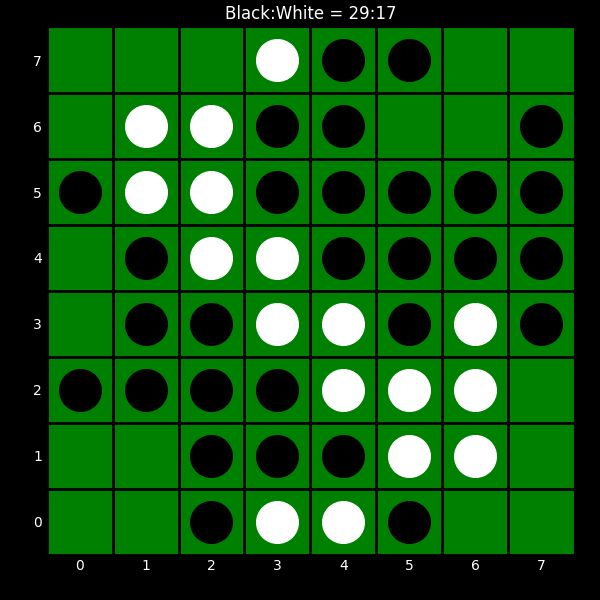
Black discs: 29
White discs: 17